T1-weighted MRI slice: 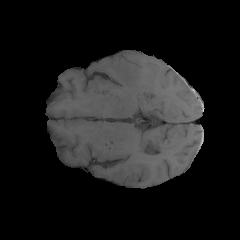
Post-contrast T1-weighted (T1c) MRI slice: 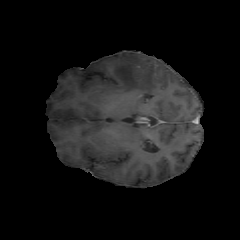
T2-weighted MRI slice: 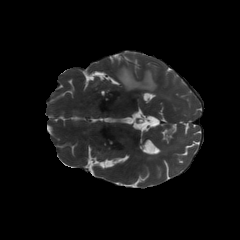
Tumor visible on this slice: yes